Question: Here how my storyboard looks like:

Initially when the users taps one of the squares, scene passes to the second one. At this point when the user closes the application and reopens it I want the second scene to come up.
I dont mind if first scene loads and then passes to the second one but I want second scene to show up.
Thanks in advance..
EDIT: I read that I can use generic segue but even if I create a generic segue with control drag from first view controller to the second one and using the code below nothing happens:
'''
[self performSegueWithIdentifier: @"switch" sender: self];
'''
SOLUTION:
You got to have a navigation control :)
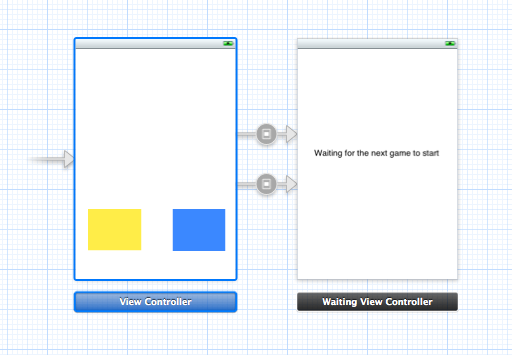
Answer: In order to user the code below:
'''
[self performSegueWithIdentifier: @"switch" sender: self];
'''
You need to have a navigation control.